Field crop: maize
Growth stage: 2
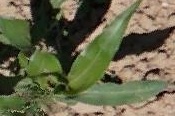
Species: maize